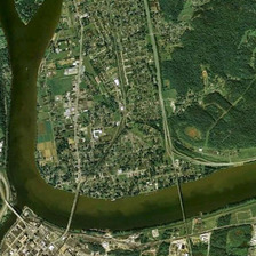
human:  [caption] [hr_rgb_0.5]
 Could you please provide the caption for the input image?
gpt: There are forests and cities on both sides of the winding river.

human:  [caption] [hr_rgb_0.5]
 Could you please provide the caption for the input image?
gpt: A forest and an urban area are on both sides of a curved river.

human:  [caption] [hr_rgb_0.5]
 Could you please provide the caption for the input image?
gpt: a piece of forest and urban areas are on two sides of a curved river.

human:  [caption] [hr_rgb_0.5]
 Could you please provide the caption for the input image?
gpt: On one side of the river

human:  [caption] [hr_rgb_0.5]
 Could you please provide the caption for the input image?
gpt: A piece of forest and urban areas are on two sides of a curved river.